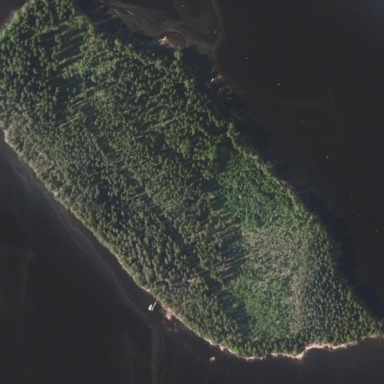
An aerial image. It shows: Islet surrounded by woodland.